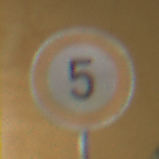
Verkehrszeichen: Geschwindigkeit5
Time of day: Night
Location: Outdoor (Urban)
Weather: PartlyCloudy
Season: NotSpecified
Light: Artificial